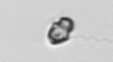
Label: Heterocapsa_rotundata